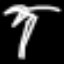
Label: palm tree